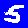
Digit: 5